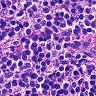
Metastatic tissue present: no